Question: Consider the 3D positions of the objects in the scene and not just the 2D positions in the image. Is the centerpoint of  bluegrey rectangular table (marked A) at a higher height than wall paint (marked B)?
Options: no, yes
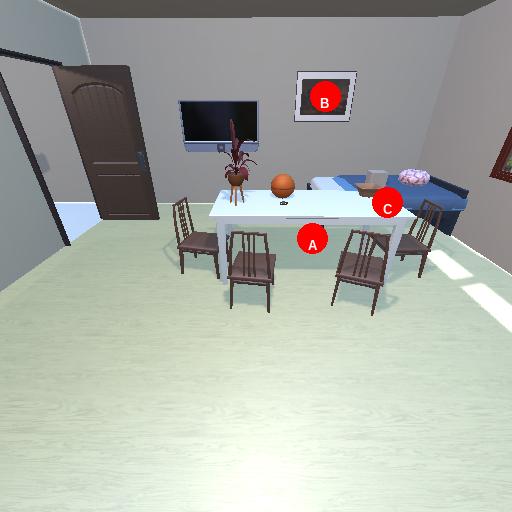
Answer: no